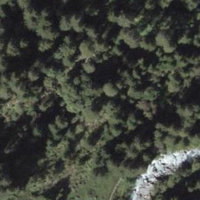
EUNIS habitat code: 43
Species observed at this site:
Melitaea diamina
Cyaniris semiargus
Nucifraga caryocatactes
Motacilla cinerea
Carterocephalus palaemon